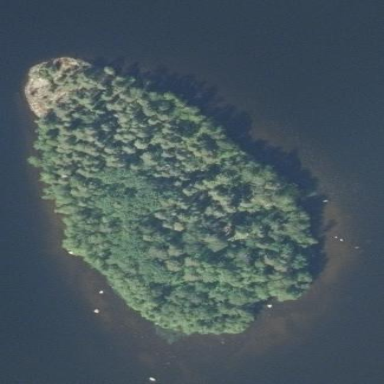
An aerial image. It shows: Image showing island.